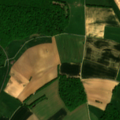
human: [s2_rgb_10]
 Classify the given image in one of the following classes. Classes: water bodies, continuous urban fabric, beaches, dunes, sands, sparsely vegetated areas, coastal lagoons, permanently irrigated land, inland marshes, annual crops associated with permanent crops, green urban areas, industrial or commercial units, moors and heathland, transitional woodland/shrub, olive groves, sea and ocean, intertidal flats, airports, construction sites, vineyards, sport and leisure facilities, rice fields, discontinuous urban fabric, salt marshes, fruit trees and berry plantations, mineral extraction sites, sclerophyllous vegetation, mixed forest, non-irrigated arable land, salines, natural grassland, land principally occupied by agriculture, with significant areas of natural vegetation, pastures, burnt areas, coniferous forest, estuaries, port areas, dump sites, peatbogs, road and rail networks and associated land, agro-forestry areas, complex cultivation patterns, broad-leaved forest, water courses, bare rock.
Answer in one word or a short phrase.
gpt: non-irrigated arable land, pastures, broad-leaved forest